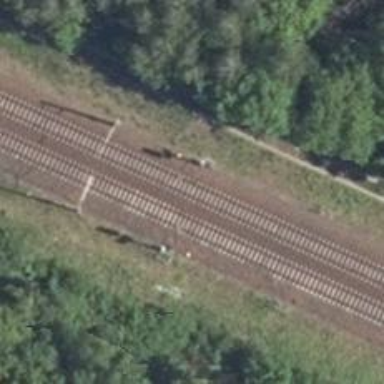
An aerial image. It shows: Railway signal.